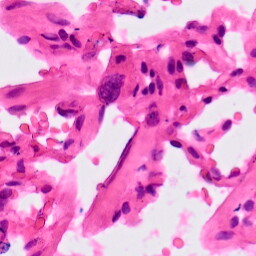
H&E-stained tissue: Lung